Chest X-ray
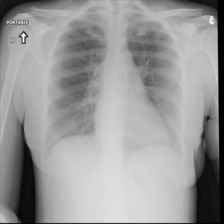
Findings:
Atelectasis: negative
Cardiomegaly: negative
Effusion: negative
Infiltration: negative
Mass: negative
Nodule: negative
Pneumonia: negative
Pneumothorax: negative
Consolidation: negative
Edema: negative
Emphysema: negative
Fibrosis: negative
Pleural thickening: negative
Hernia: negative